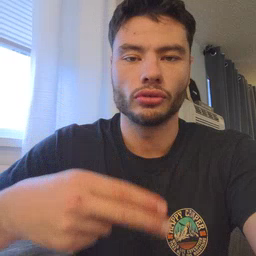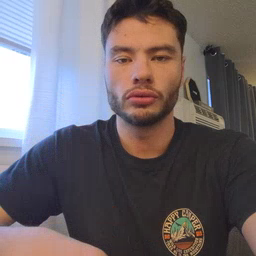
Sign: scissors